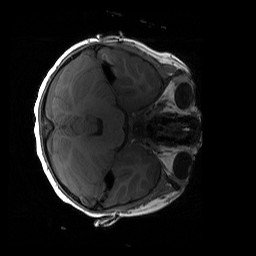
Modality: T1w
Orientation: axial
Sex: female
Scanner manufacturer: siemens
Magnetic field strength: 3 T
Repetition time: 1.9 s
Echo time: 0.00243 s